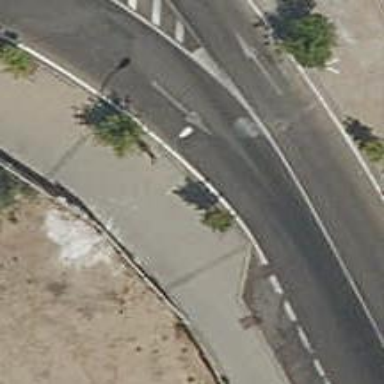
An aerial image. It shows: Sidewalk.